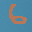
Label: 6